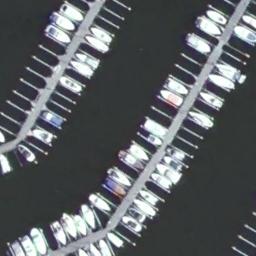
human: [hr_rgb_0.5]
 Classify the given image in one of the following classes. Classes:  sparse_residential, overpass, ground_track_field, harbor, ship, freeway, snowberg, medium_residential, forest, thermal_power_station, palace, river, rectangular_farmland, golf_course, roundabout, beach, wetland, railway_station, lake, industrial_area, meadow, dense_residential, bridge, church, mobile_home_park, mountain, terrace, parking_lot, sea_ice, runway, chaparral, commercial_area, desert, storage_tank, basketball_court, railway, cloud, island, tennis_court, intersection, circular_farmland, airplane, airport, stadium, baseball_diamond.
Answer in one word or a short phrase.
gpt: harbor